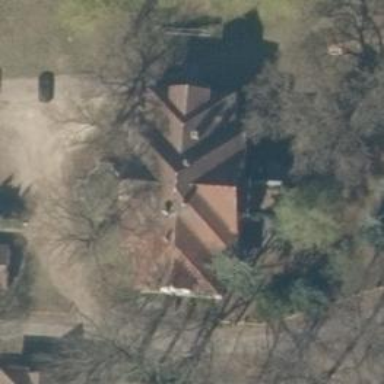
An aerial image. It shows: Historic manor.